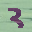
Label: 3